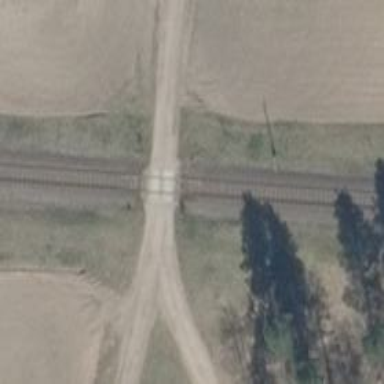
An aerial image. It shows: Level crossing along the railway.